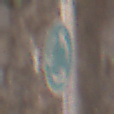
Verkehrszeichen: Kreisverkehr
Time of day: Midday
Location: Outdoor (Urban)
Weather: PartlyCloudy
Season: NotSpecified
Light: Natural